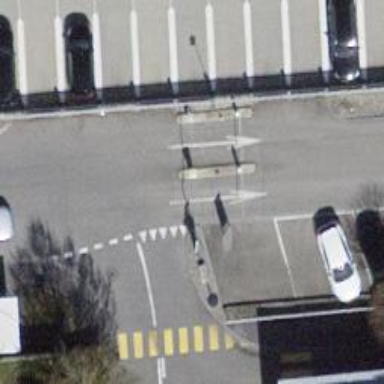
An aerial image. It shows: Lift gate barrier.